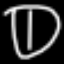
Label: clock